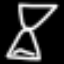
Label: hourglass